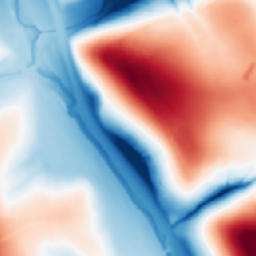
Category: multiscale
Decomposition family: dog
Decomposition parameters: sigma_low: 1
sigma_high: 50
Upsampling method: nearest
Upsampling parameters: scale: 8
Upsampling scale: 8